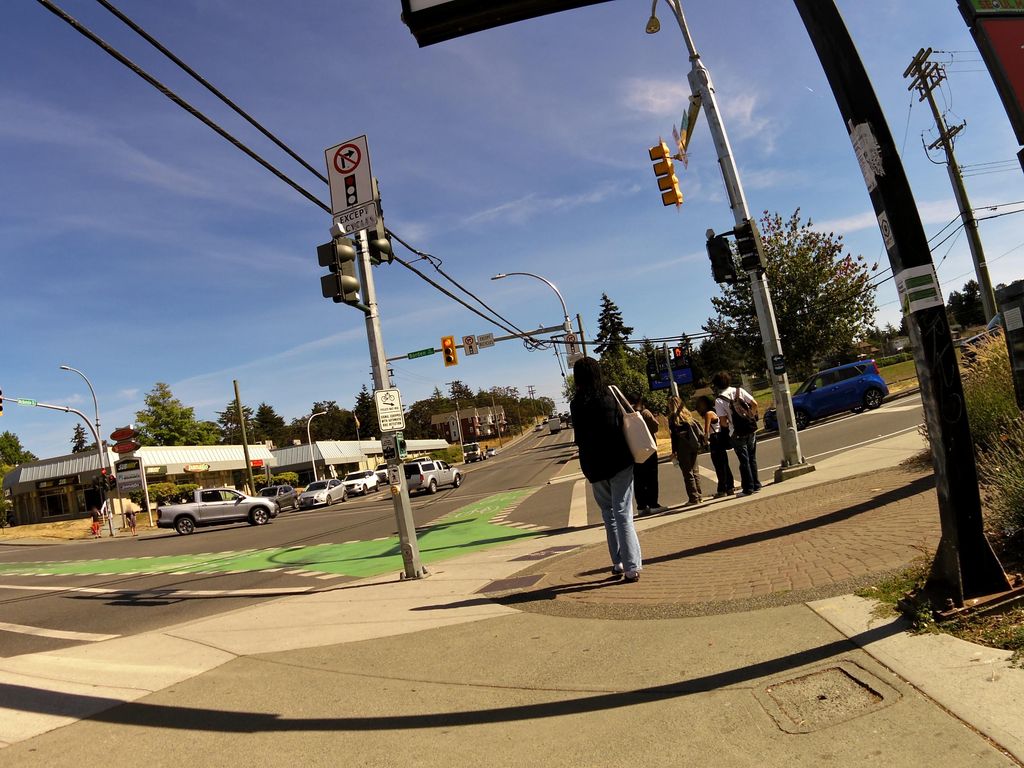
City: victoria